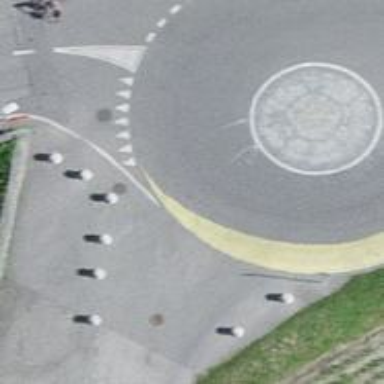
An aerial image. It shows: Bollard barrier.